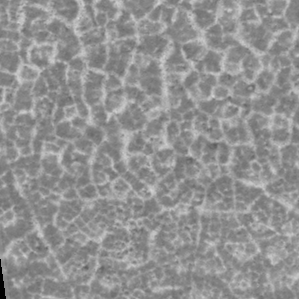
Label: frost